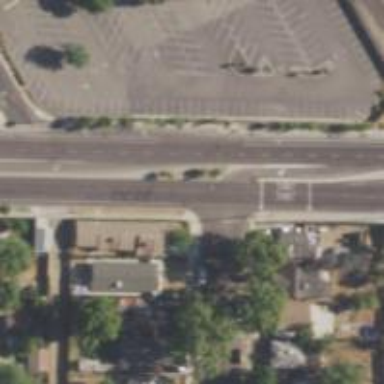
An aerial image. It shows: Asphalt road with secondary link designation.